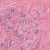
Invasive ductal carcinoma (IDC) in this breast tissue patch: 1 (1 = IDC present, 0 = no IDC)